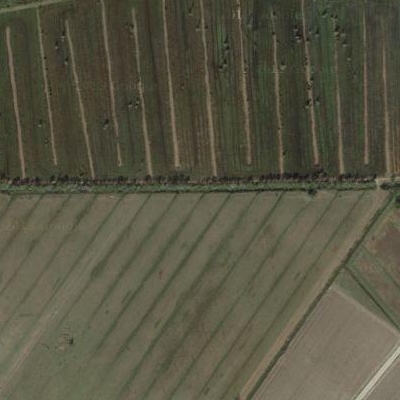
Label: Field